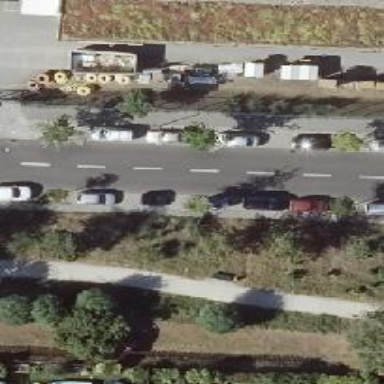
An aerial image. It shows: Avenue of trees.